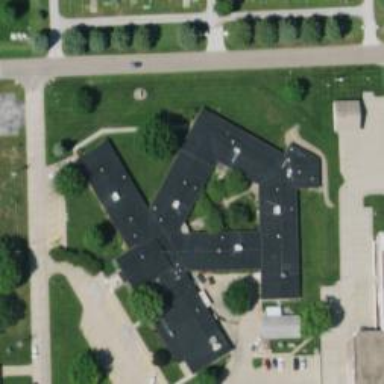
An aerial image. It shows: Nursing home.